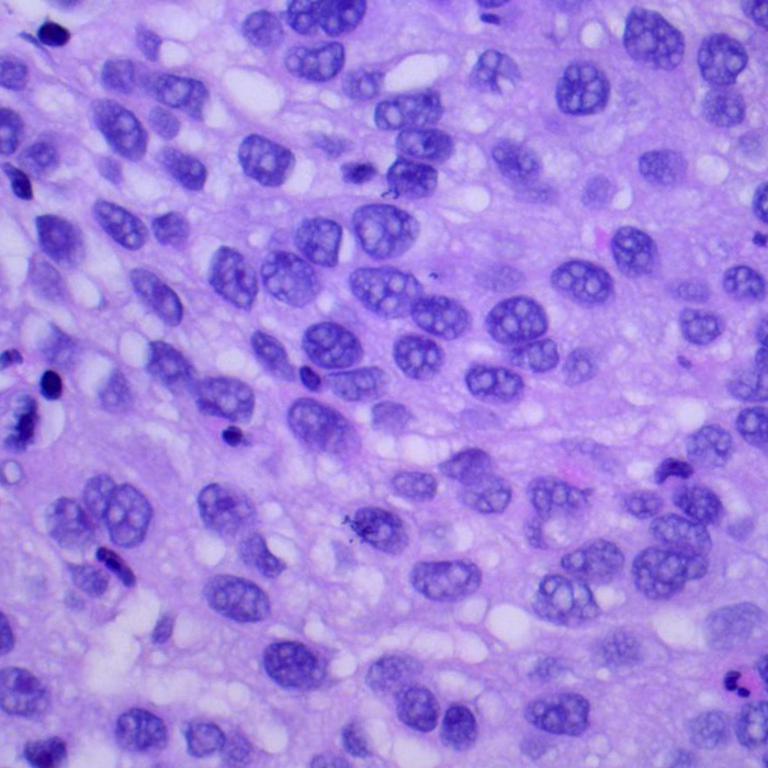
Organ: lung
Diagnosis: squamous carcinomas